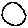
Label: circle